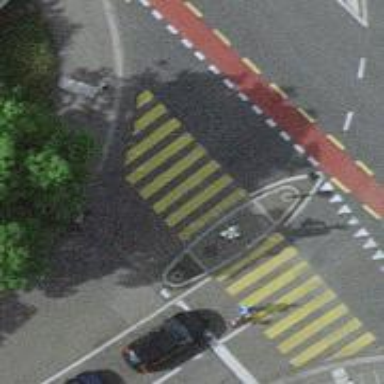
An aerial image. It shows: Kerb serving as barrier.